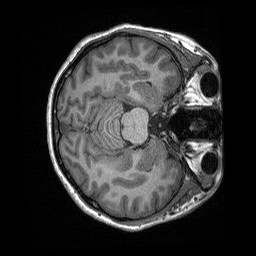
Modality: T1w
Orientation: axial
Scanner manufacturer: siemens
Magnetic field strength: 3 T
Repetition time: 2.3 s
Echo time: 0.00226 s